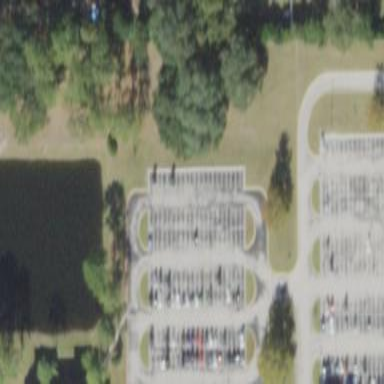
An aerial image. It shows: Parking area.